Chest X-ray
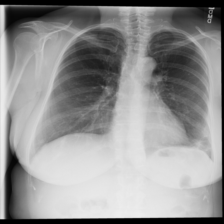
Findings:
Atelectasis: positive
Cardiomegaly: negative
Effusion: negative
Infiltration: negative
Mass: negative
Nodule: positive
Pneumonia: negative
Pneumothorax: negative
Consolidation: negative
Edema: negative
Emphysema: negative
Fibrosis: negative
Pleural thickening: negative
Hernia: negative